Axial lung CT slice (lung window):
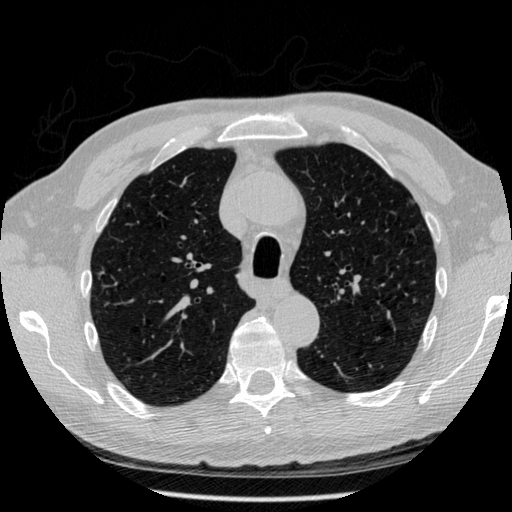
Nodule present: no